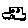
Label: car